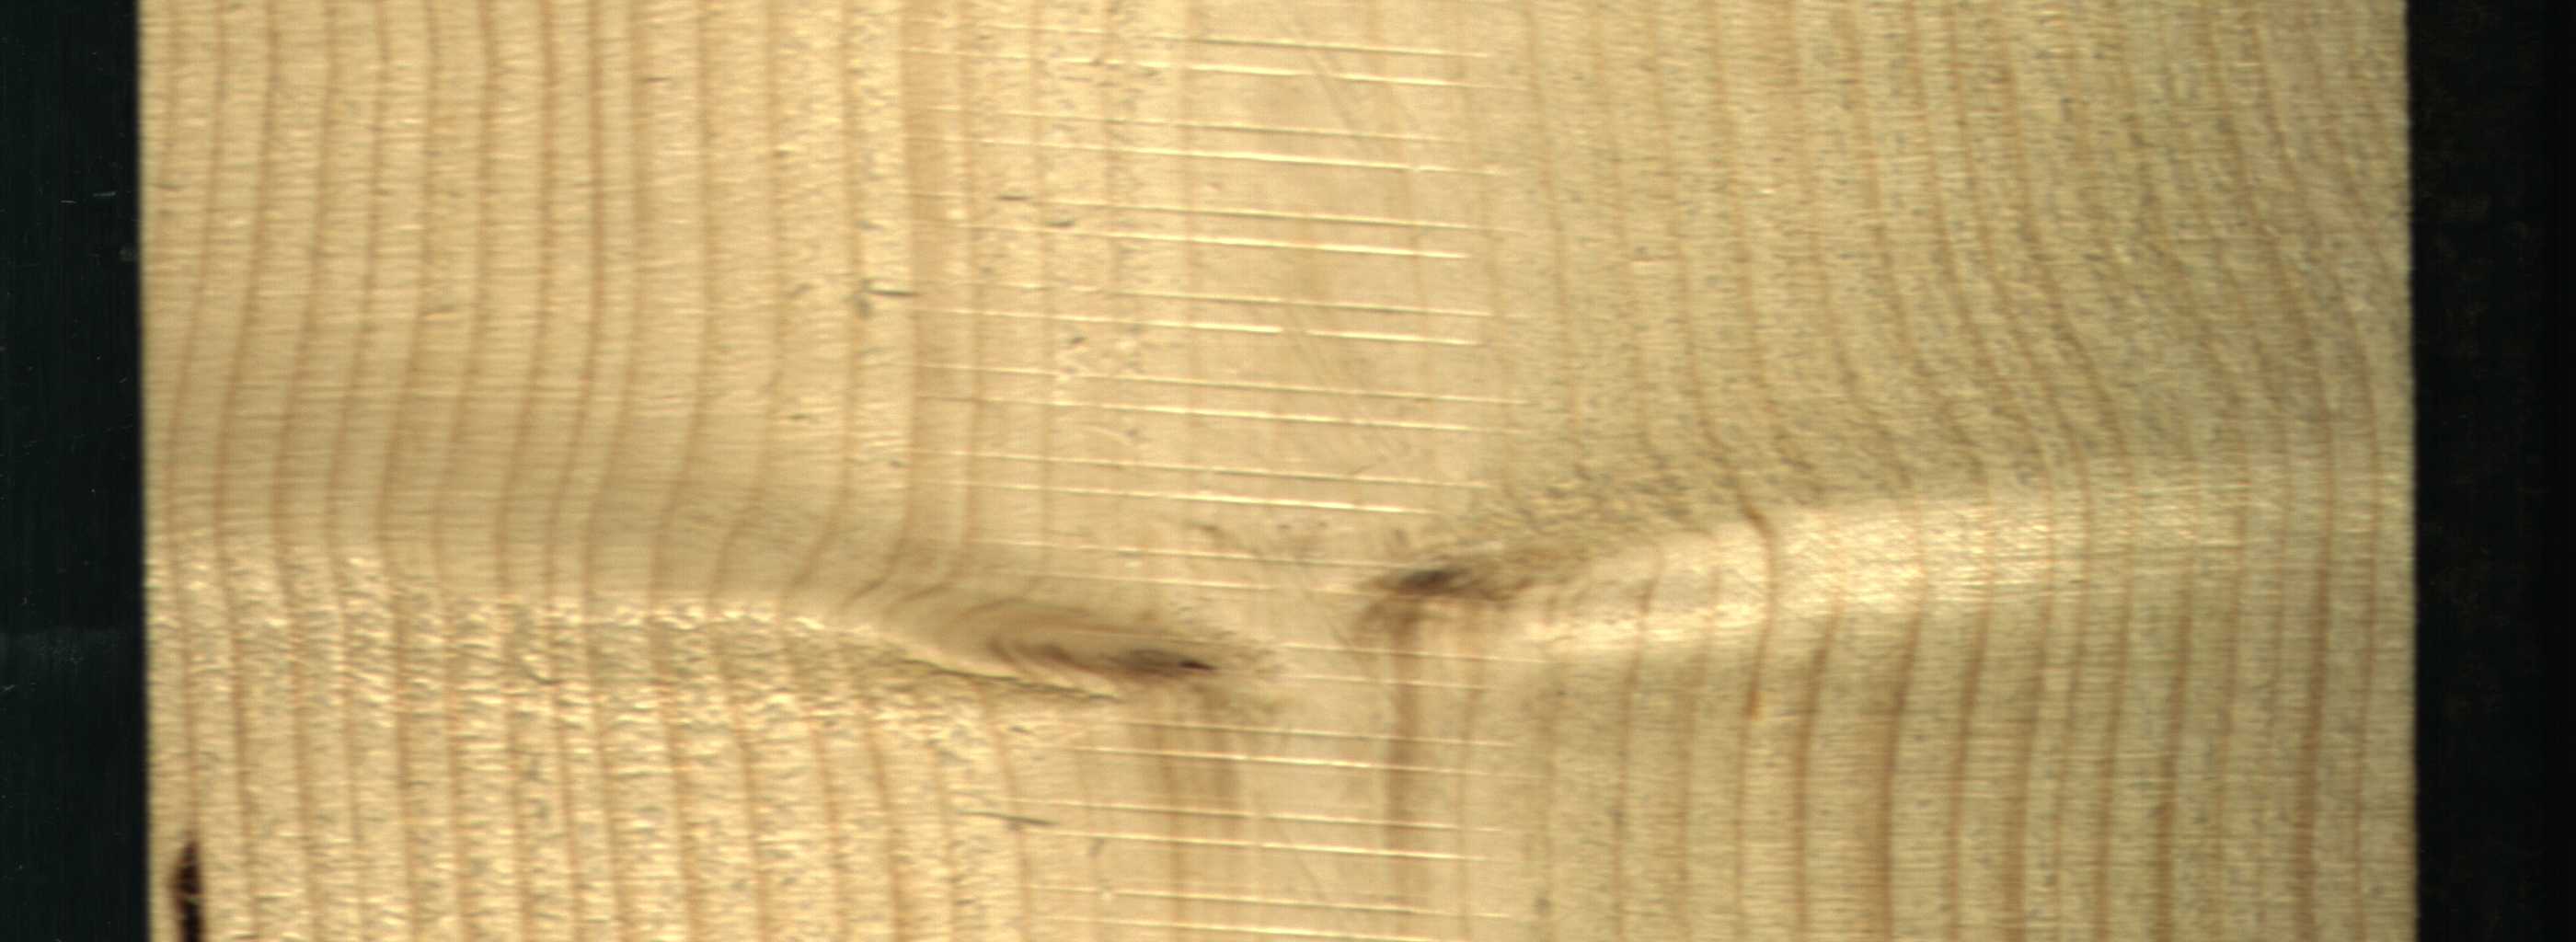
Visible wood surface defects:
resin
Live_Knot
Live_Knot